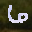
Label: 6